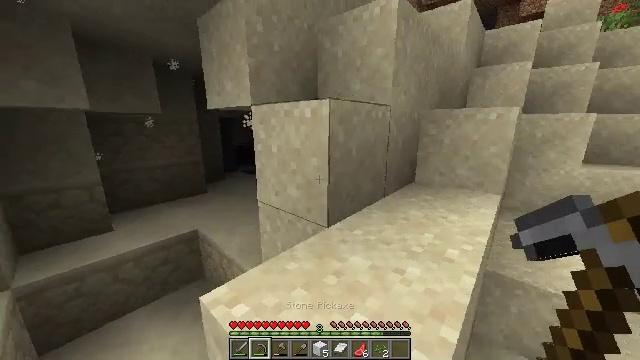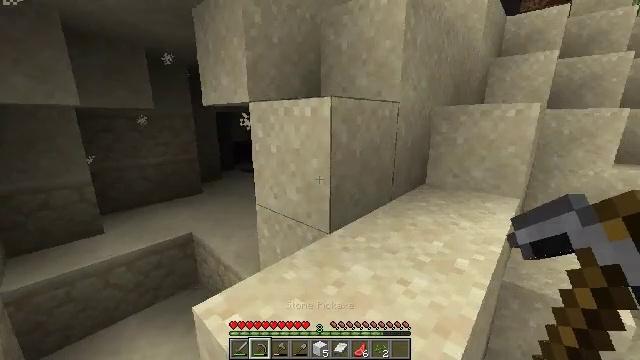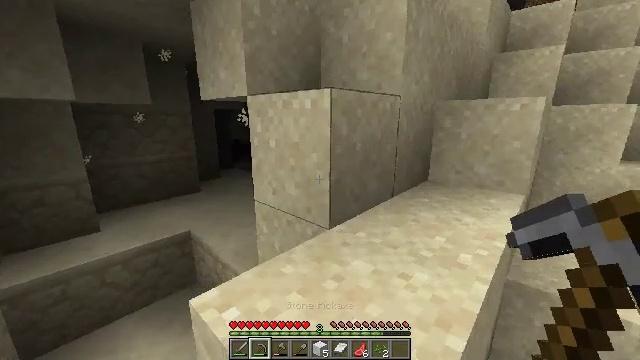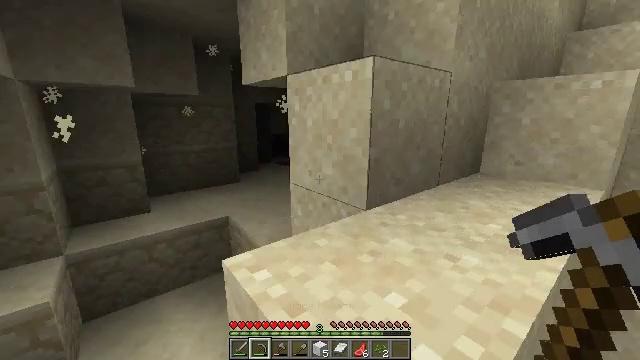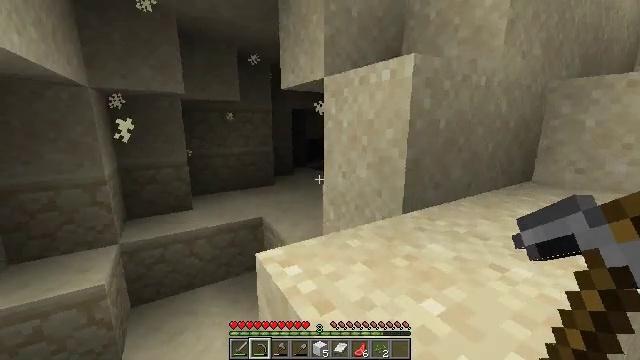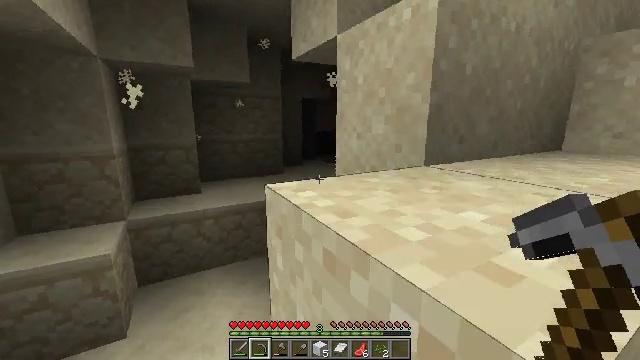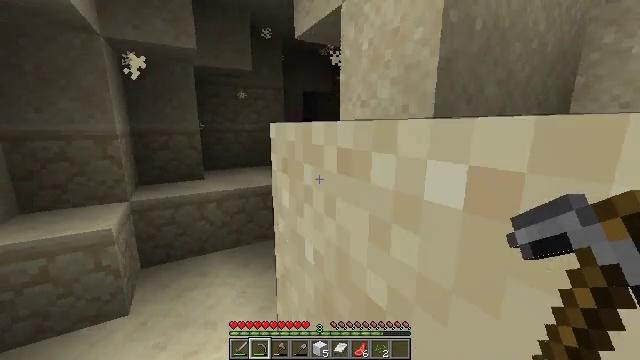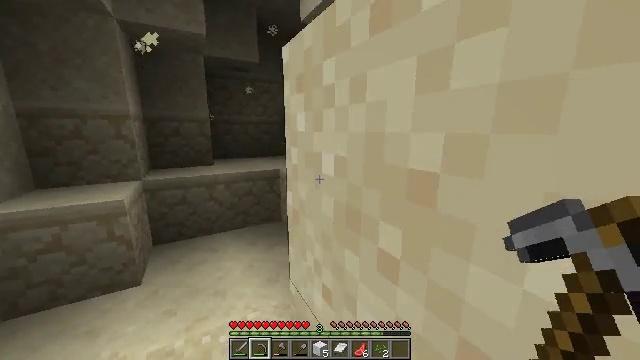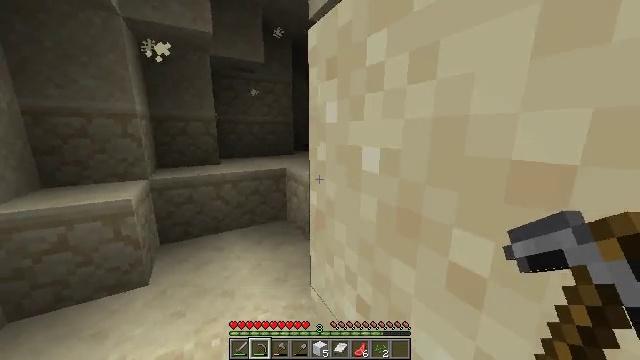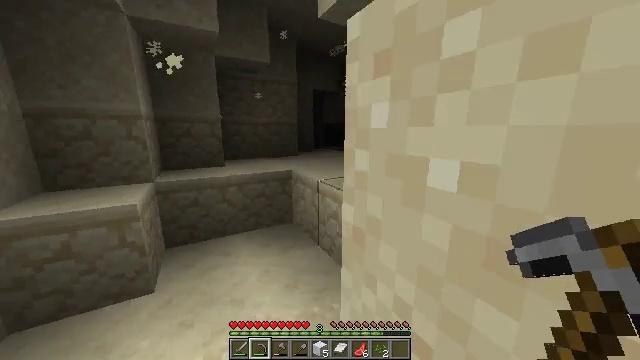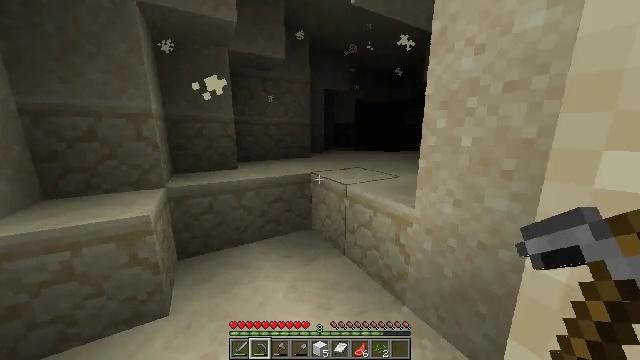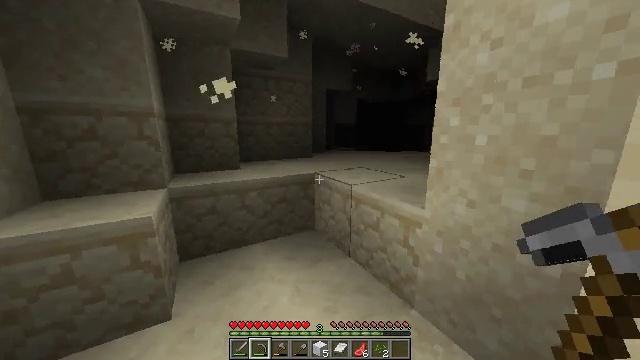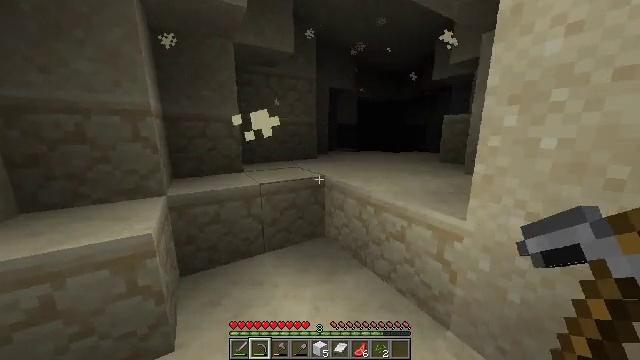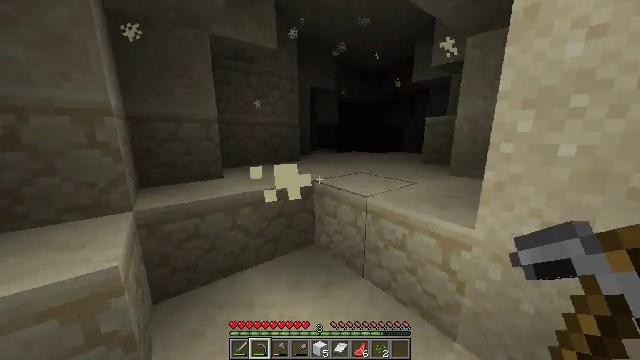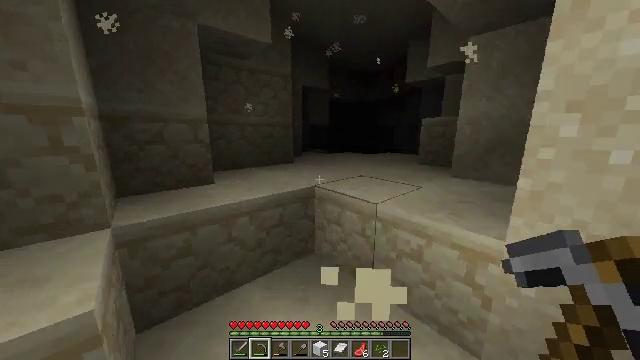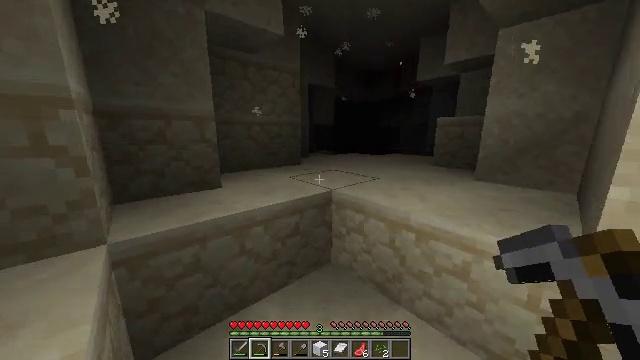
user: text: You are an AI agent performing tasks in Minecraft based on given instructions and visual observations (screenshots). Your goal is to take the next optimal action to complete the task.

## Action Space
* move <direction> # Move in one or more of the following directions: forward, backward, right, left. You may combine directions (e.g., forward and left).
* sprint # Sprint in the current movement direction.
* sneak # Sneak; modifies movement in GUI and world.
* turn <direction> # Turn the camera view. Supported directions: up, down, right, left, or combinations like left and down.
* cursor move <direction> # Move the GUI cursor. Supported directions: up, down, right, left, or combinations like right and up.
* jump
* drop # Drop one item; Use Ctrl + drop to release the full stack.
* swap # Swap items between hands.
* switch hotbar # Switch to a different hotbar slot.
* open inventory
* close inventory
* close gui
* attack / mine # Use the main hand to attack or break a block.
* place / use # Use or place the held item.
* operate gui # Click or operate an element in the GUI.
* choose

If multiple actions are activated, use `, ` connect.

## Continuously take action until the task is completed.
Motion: motion action
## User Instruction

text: Mine sand by the water.
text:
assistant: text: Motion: move forward and move right, sprint, turn left, jump
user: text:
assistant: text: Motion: move forward, sprint, jump
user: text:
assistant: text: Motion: move forward and move left, sprint, turn left, jump
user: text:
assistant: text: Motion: move forward and move left, sprint, turn left and up, jump
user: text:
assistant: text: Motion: move forward and move left, sprint, turn left, jump
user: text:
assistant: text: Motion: move forward and move left, sprint, jump
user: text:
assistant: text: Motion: move forward and move left, sprint, jump
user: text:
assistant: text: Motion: move forward and move left, sprint
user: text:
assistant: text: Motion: move forward and move left, sprint
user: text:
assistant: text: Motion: move forward and move left, sprint
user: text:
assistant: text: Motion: move forward and move left, sprint
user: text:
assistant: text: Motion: move forward and move left, sprint, turn right
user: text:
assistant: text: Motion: move forward and move left, sprint, turn right
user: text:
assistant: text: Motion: move forward and move left, sprint, turn right
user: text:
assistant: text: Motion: move forward and move left, sprint
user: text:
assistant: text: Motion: move forward, sprint
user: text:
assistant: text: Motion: move forward, sprint
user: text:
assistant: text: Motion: move forward, sprint, turn right
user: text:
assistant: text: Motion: move forward, sprint, jump
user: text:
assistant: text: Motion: move forward, sprint, jump
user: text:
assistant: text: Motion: move forward, sprint, jump
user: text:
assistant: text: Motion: move forward, sprint, jump
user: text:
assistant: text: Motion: move forward, sprint, jump
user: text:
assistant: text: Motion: move forward, sprint, jump
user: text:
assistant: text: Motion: move forward, sprint, jump
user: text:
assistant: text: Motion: move forward, sprint, turn right and down, jump
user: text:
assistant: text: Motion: move forward, sprint
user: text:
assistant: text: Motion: move forward, sprint
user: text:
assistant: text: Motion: move forward, sprint
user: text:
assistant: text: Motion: move forward, sprint